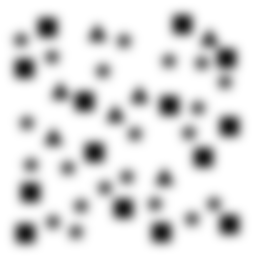
Squares: 14
Triangles: 7
Stars: 21
Total shapes: 42